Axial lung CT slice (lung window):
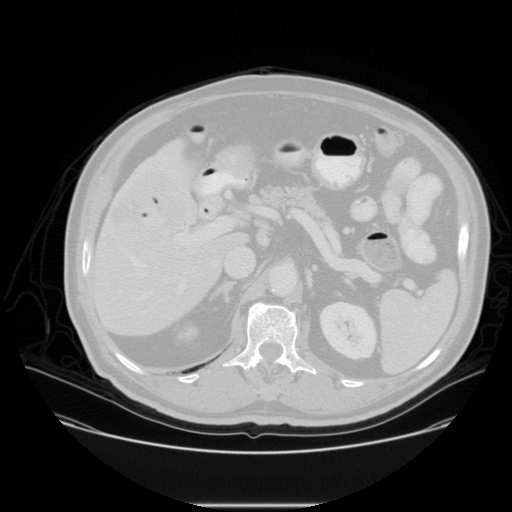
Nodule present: no